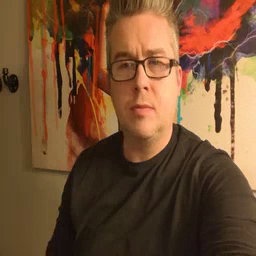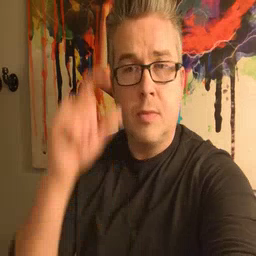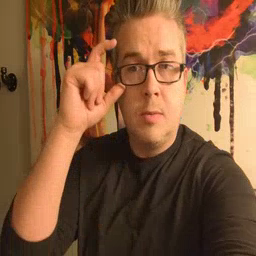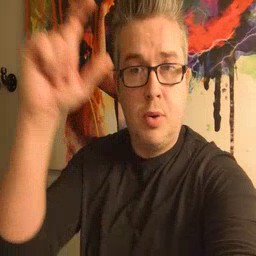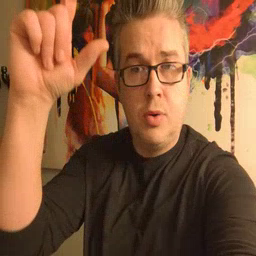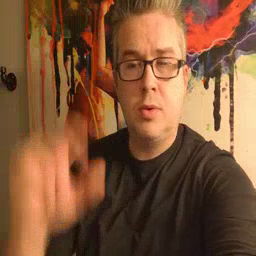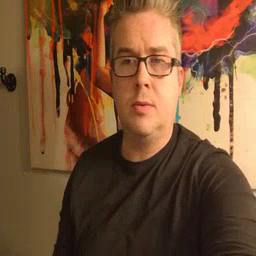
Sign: moon